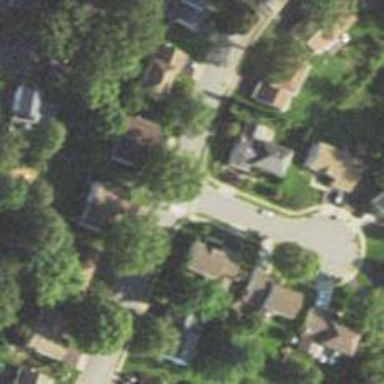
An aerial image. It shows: Residential road with asphalt surface and separate sidewalk.